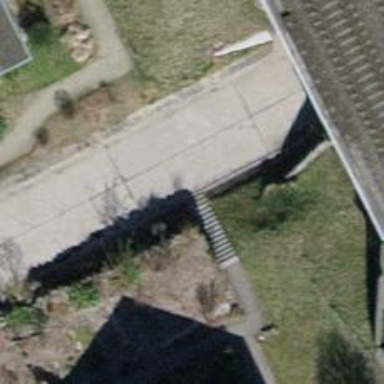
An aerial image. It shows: Set of concrete steps.